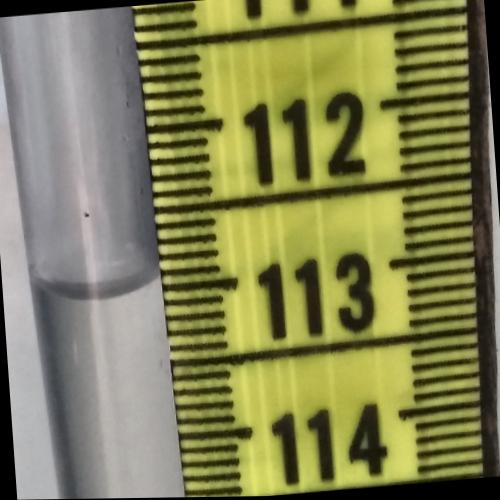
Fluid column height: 113.0 cm